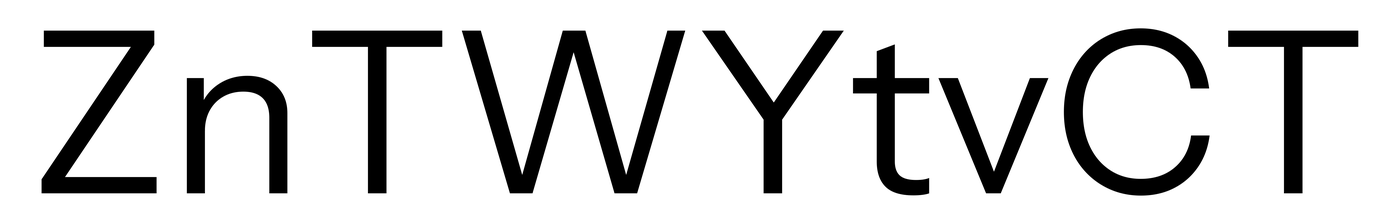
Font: InstrumentSans_Regular